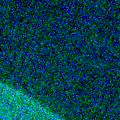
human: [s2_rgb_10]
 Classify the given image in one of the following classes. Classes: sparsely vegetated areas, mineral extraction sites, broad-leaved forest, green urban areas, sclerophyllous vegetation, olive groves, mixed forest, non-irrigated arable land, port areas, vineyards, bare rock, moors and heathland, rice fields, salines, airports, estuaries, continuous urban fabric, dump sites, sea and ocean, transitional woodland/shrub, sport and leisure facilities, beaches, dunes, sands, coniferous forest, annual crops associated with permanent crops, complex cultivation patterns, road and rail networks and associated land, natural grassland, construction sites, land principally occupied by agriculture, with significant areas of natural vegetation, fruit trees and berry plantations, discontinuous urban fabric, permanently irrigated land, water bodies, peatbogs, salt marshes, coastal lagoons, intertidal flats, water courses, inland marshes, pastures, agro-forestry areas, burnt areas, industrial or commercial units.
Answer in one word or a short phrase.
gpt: sea and ocean